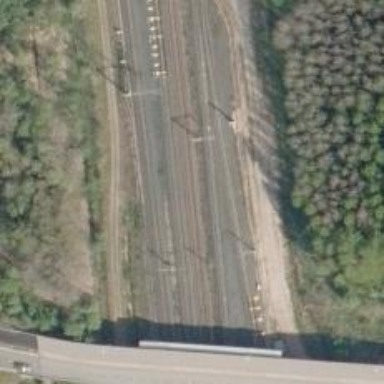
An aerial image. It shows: Railway with continuous electrified contact line.